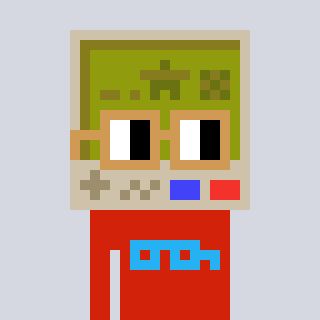
a pixel art character with square brown glasses, a gameboy-shaped head and a red-colored body on a cool background